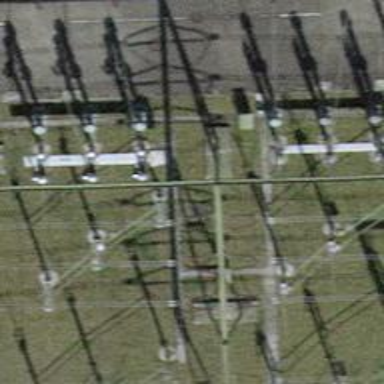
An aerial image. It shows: Switch for power supply.